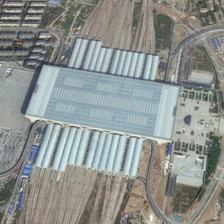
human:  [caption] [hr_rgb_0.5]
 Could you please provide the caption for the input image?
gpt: many buildings and a large parking lot are in one side of a railway station .

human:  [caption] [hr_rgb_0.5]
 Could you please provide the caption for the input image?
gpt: many buildings and a large parking lot are in one side of a railway station .

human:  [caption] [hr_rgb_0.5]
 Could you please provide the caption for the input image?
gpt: many buildings and a large parking lot are in one side of a railway station .

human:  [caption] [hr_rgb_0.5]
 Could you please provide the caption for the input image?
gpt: many buildings and a large parking lot are in one side of a railway station .

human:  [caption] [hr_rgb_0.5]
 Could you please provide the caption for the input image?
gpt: many buildings and a large parking lot are in one side of a railway station .